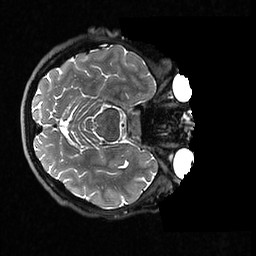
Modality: T2w
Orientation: axial
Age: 52
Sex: female
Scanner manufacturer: ge
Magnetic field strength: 3 T
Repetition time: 3.202 s
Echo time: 0.06616 s